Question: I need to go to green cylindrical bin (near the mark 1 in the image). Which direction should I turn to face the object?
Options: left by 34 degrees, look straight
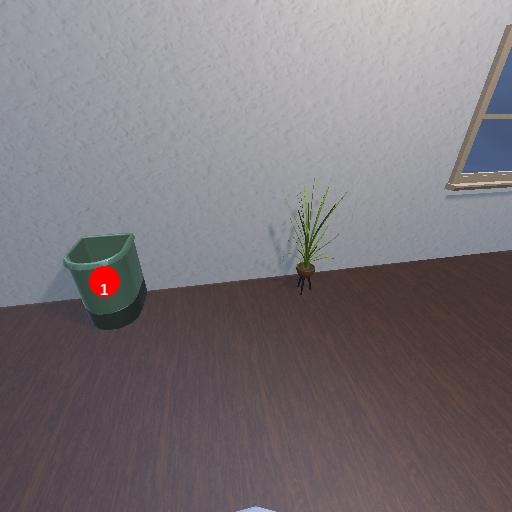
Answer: left by 34 degrees